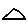
Label: triangle